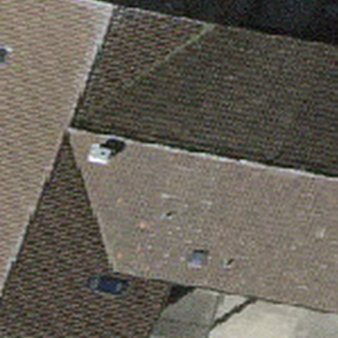
Label: other